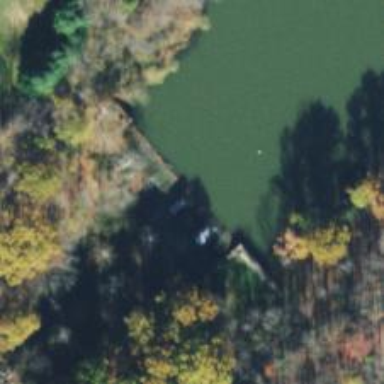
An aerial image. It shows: Dam along waterway.